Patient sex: M
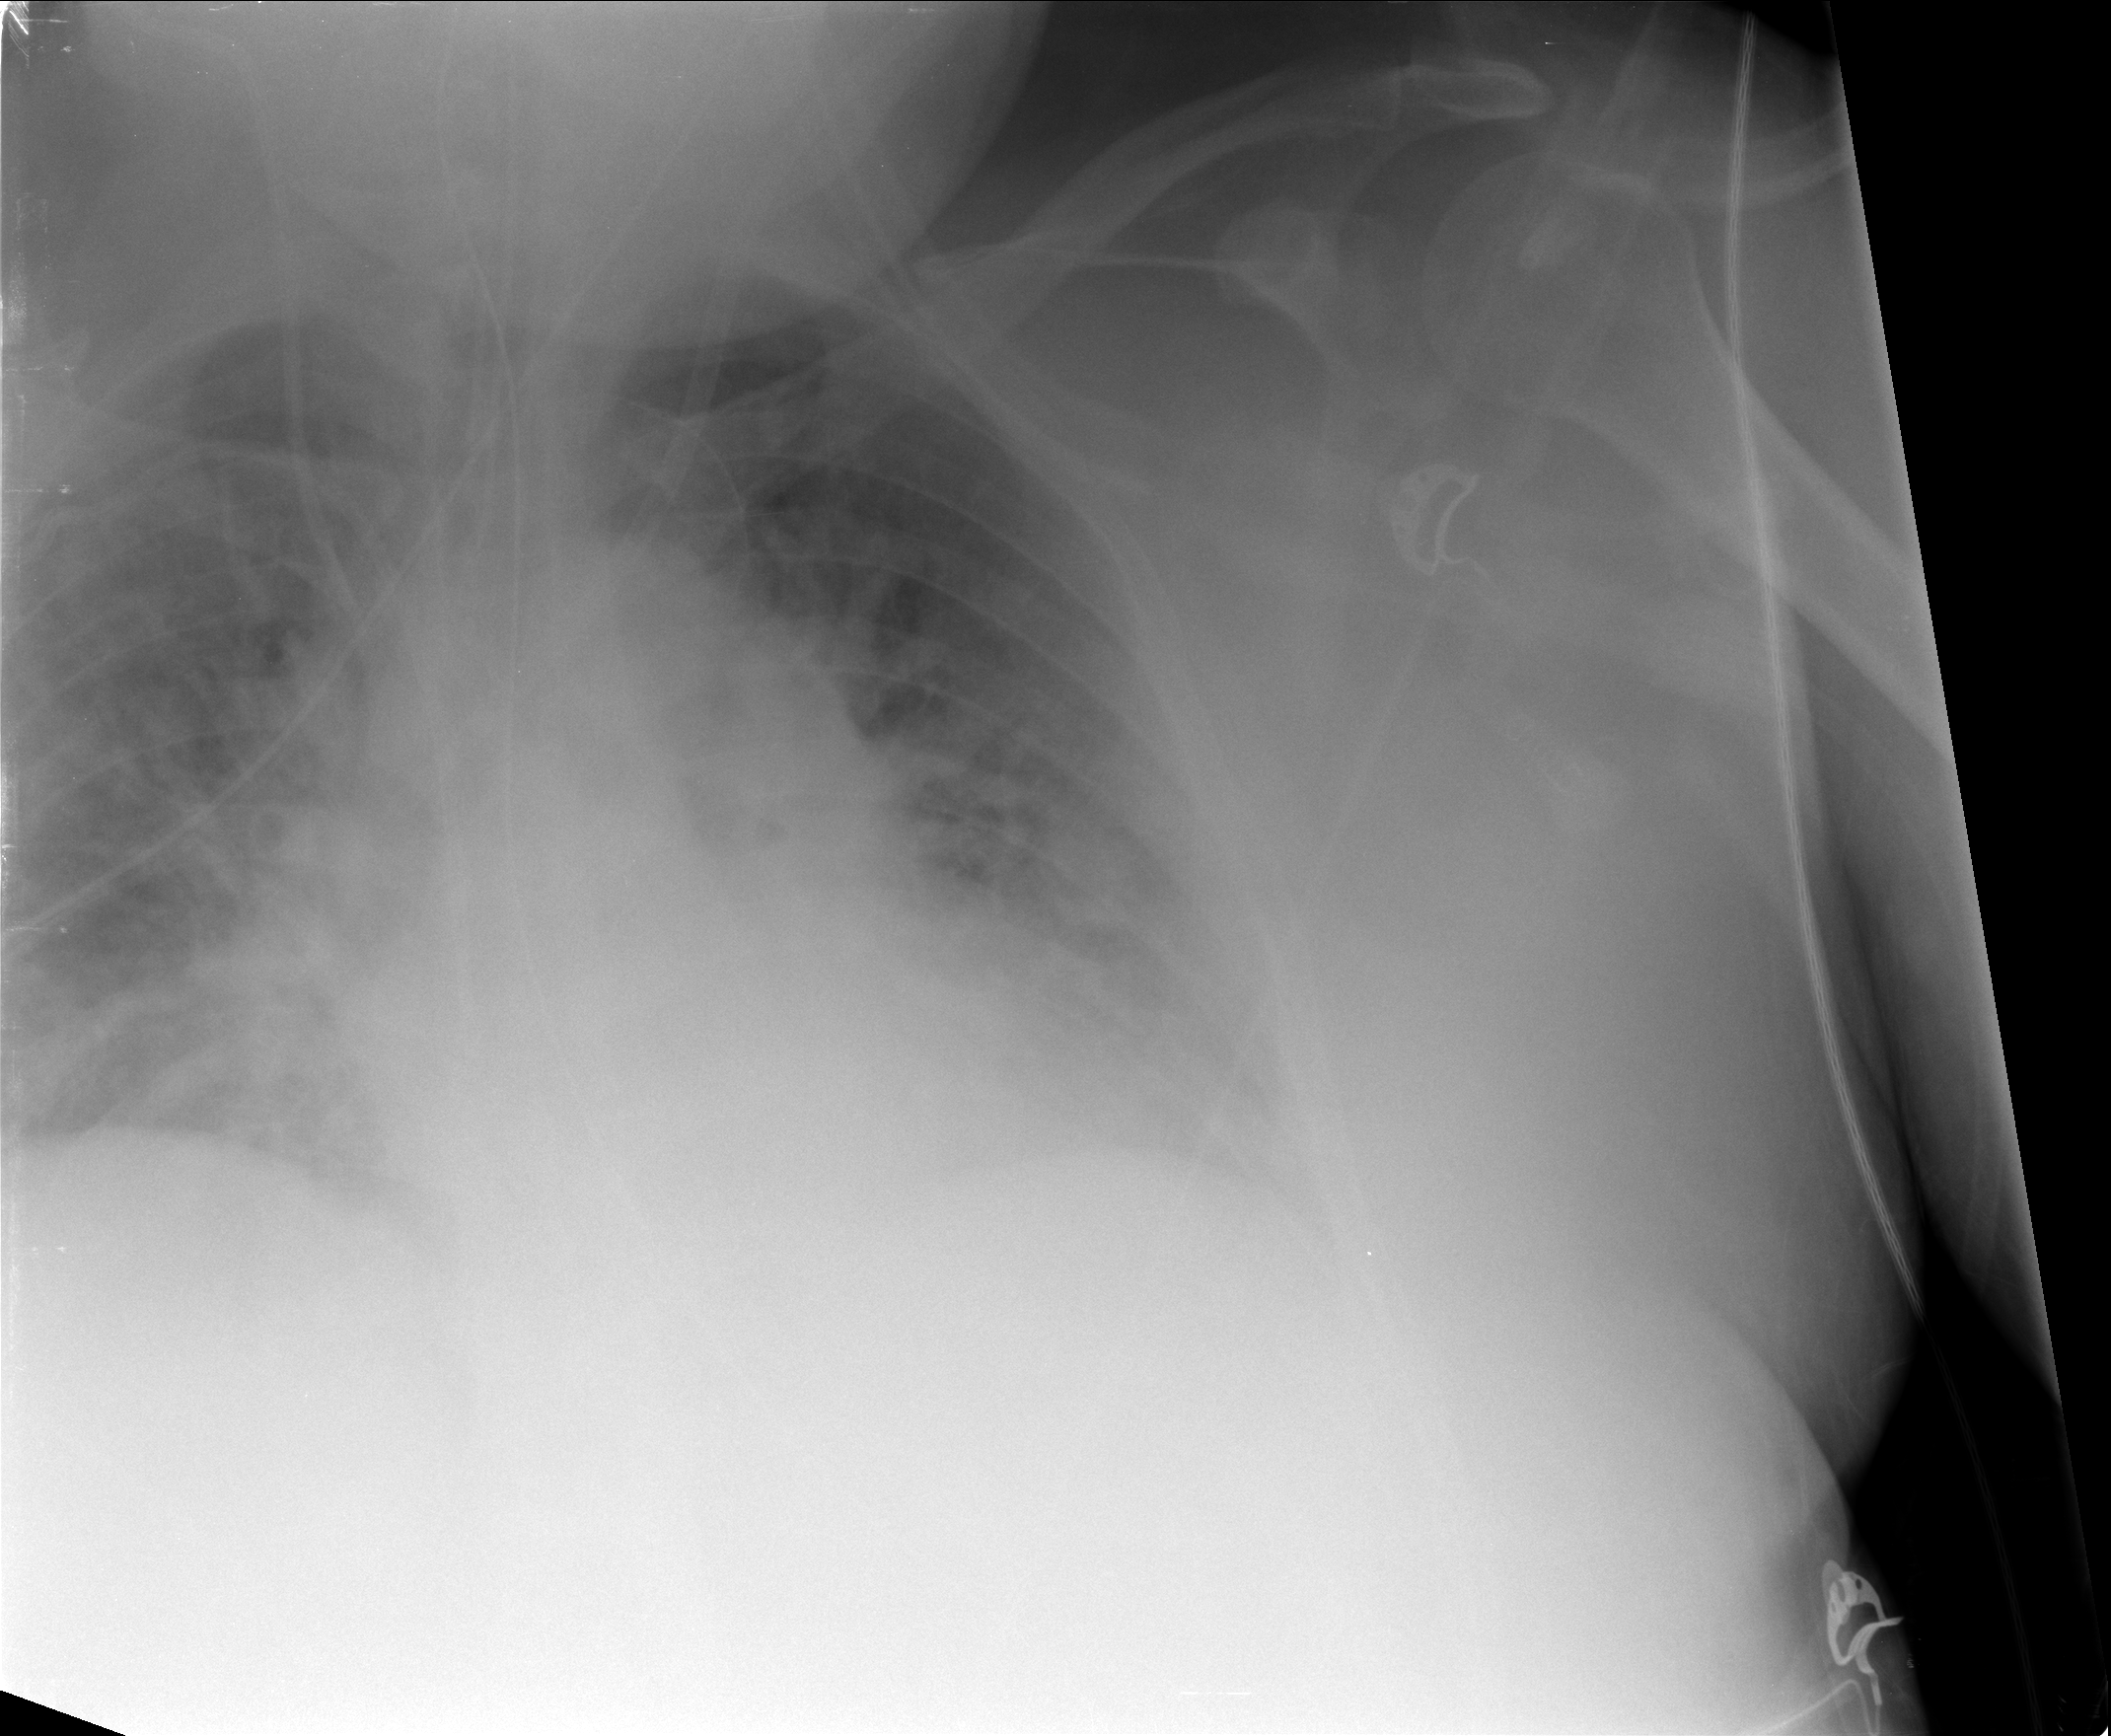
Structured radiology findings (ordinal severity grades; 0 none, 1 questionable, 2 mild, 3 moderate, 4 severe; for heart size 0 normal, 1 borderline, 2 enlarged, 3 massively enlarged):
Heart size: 0
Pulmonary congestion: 3
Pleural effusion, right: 0
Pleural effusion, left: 2
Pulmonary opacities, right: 3
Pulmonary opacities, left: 3
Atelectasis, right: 2
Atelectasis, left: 2